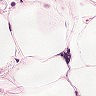
Metastatic tissue present: no